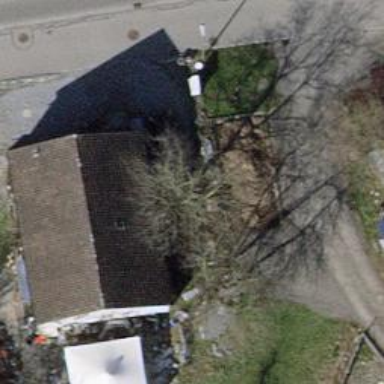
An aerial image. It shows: Detached building.